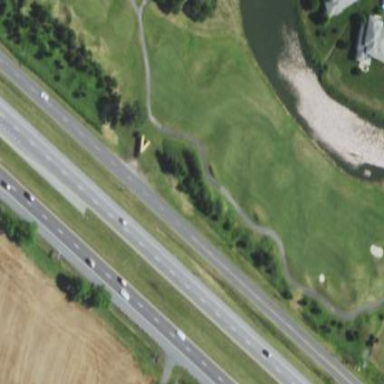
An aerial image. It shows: Grassy area designated as golf fairway.